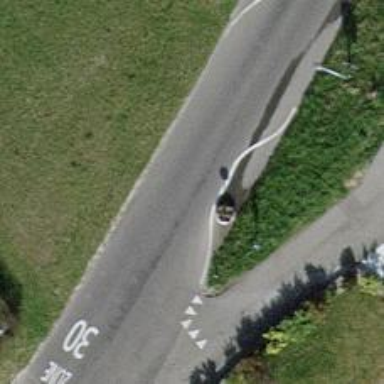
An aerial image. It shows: Chicane for traffic calming.